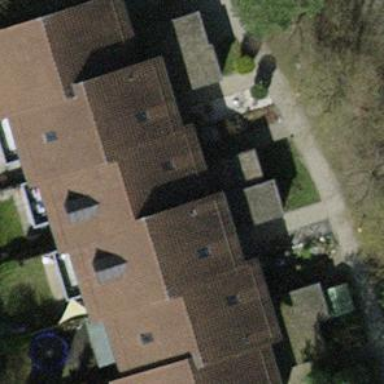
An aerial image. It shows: Terrace building.